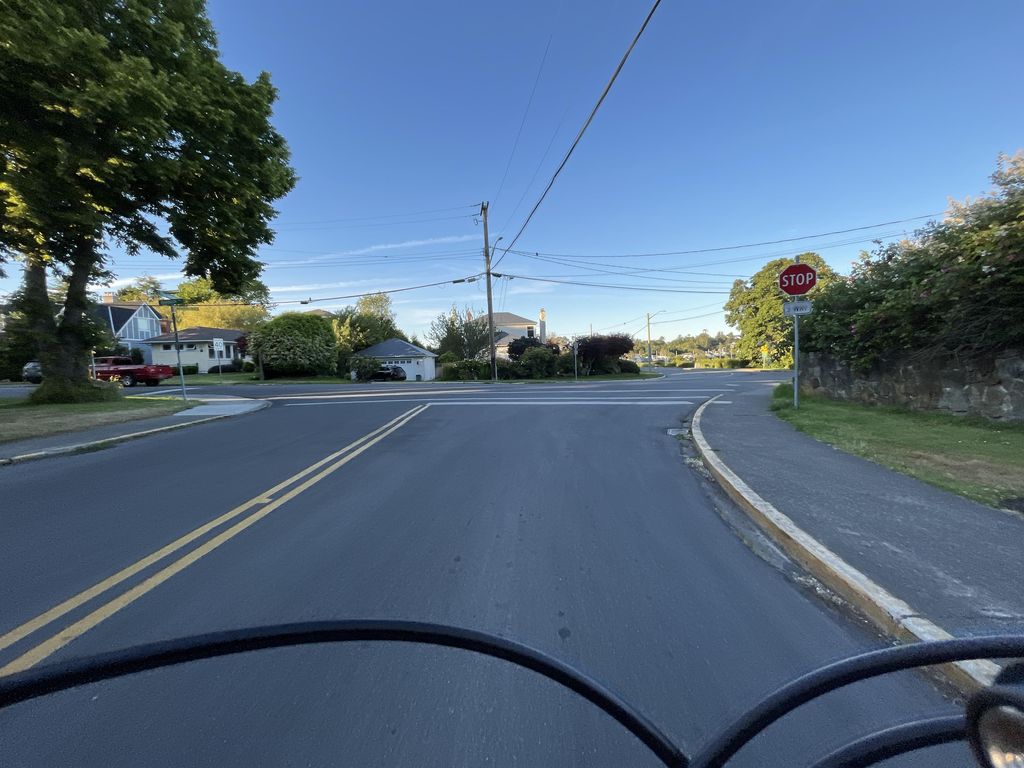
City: victoria